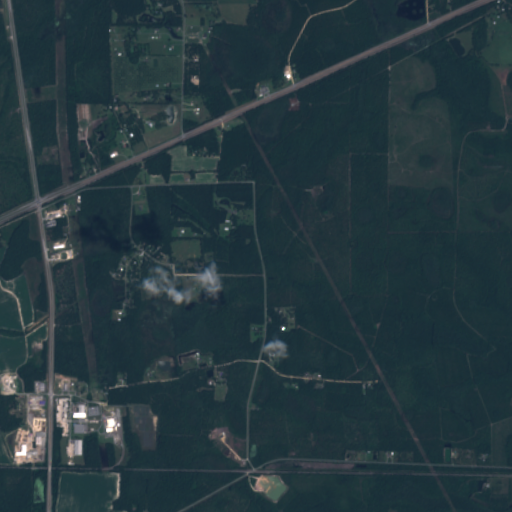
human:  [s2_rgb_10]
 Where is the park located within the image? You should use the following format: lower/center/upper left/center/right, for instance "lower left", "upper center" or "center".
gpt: The park is located in the upper center of the image.
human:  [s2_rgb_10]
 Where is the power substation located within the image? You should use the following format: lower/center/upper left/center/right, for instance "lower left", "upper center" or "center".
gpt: The power substation is located in the lower left of the image.
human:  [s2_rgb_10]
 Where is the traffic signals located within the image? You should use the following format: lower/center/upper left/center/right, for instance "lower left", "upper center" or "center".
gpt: The traffic signals is located in the center left of the image.
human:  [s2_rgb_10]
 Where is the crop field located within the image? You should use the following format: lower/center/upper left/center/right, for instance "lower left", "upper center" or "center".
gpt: There is no crop field in the image.